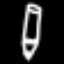
Label: pencil